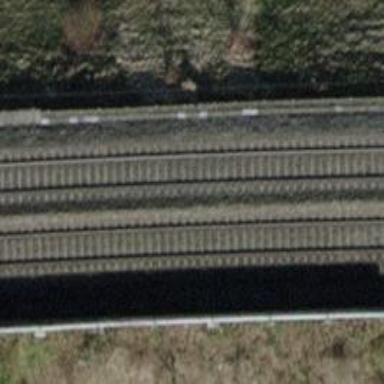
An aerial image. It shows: Single railway track with electrified contact line.